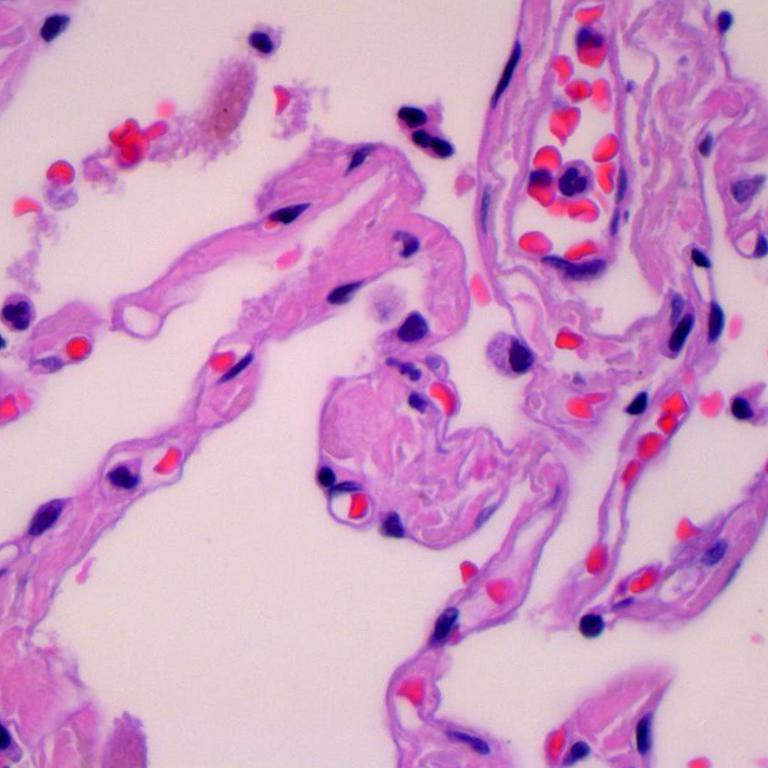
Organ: lung
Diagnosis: benign